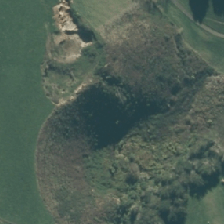
Land cover: harvested_forest